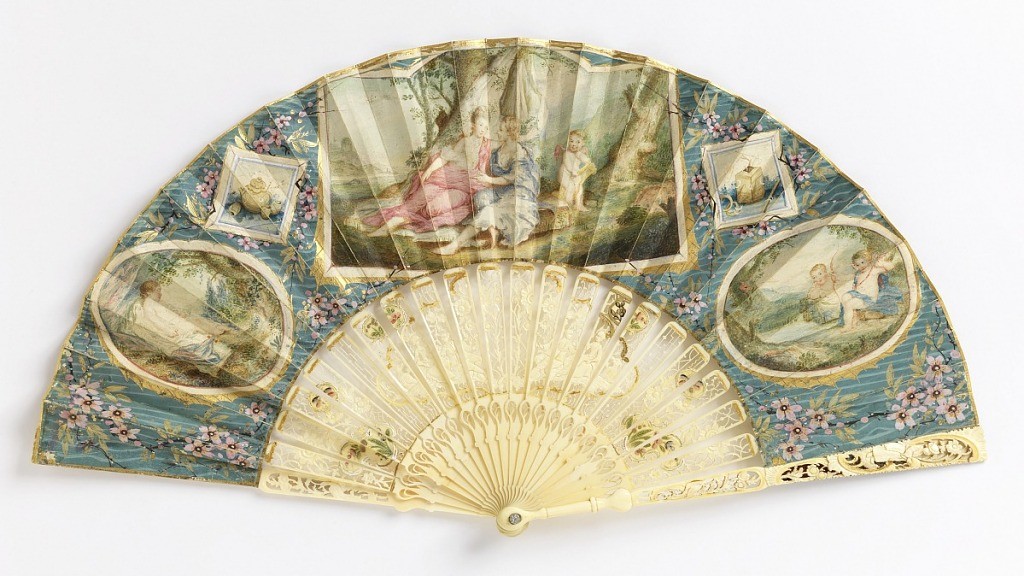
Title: Pleated fan
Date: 1760–1800
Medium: Painted parchment leaf; carved, pierced, painted, and gessoed ivory sticks with colored foil behind the guards, glass stone at the rivet
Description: Pleated fan. Painted parchment leaf. Obverse: Romantic groups and still life in medallions bordered with gold; blue background scattered with gold leaves and pink flowering branches. Reverse: Chinoiserie landscape. Carved, pierced, painted, and gessoed ivory sticks showing figures and flowers in scrolled cartouches and fretwork; colored foil behind the guards. Glass stone at the rivet.